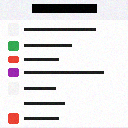
Screen state: on